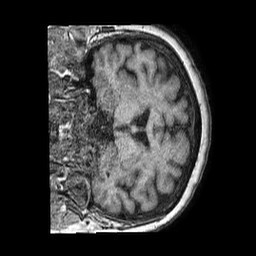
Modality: T1w
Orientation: coronal
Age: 69
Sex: female
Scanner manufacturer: philips
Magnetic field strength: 1.5 T
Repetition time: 0.007645 s
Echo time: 0.003479 s